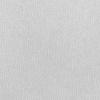
Atmospheric dust classification: dusty